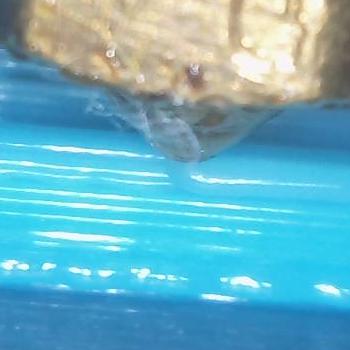
Flow rate: 238%